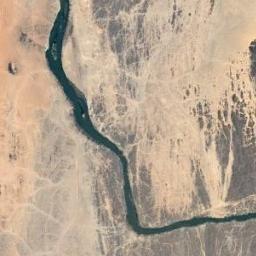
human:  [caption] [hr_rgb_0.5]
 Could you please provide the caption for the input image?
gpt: A crooked, Approximately right-angled turquoise river with tan desert on both sides .

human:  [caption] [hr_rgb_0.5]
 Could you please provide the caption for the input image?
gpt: The river goes through the bare land .

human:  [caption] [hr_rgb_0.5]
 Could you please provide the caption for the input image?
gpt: There are lots of trees around the river .

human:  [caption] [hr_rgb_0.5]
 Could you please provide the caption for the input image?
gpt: The deep blue river goes through the wasteland .

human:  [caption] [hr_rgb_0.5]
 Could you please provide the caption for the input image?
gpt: The river is in a yellow desert .